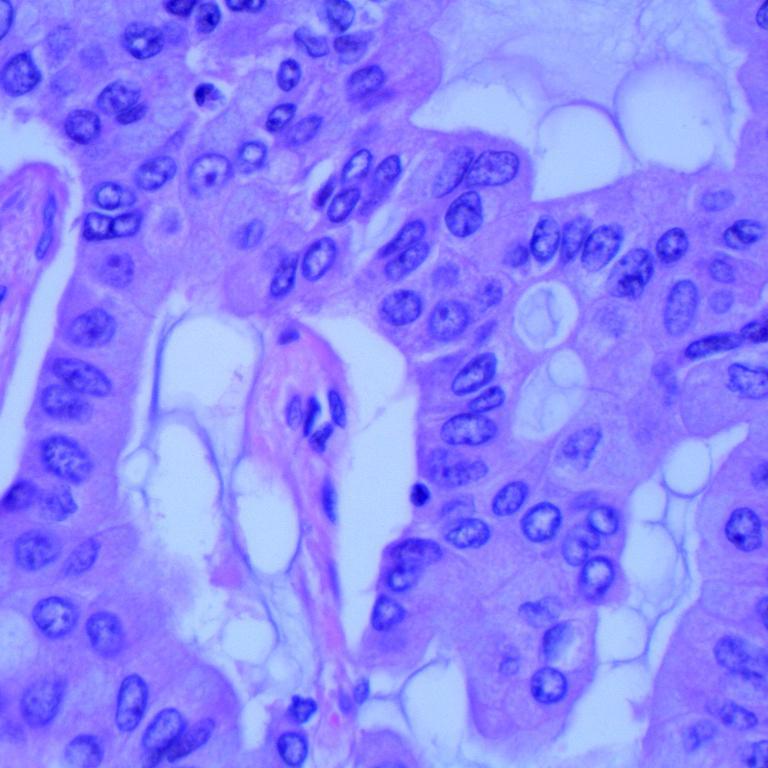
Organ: lung
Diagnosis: adenocarcinomas